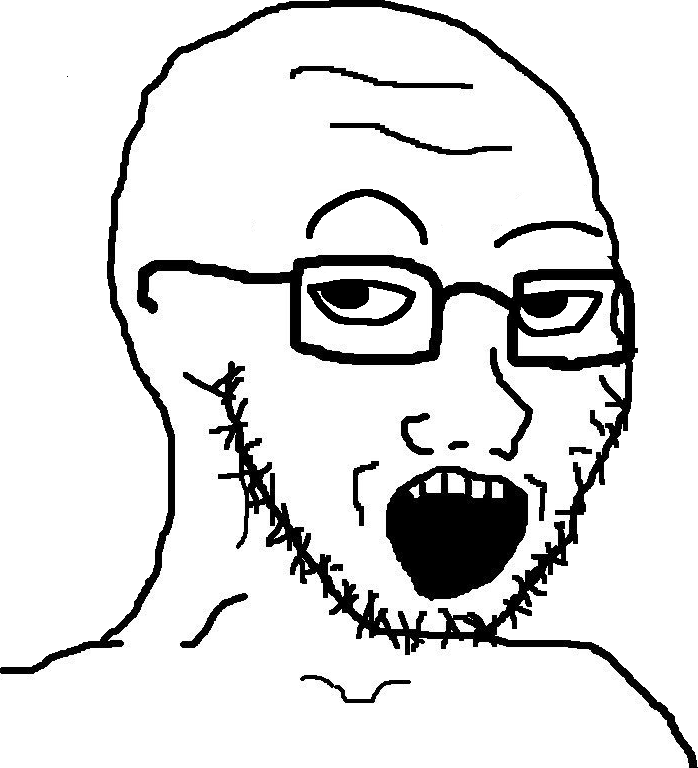
Label: 5_Soyjak